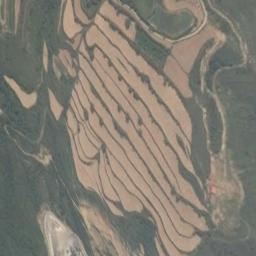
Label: terrace